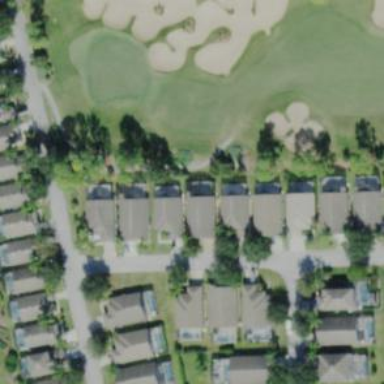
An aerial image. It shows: Path for both roads and golfers.